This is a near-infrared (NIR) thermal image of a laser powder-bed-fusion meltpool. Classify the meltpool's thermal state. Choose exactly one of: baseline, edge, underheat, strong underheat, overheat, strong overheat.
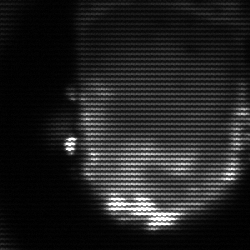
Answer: baseline